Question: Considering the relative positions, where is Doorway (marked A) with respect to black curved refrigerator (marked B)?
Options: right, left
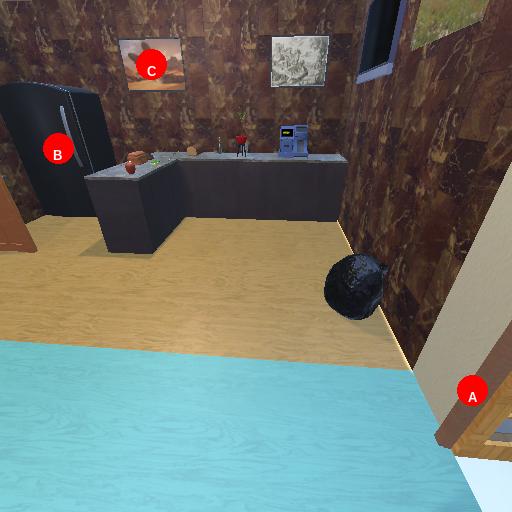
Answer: right